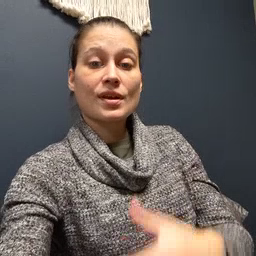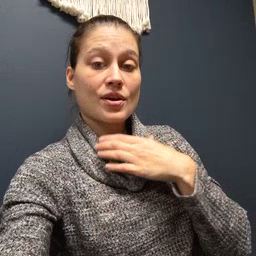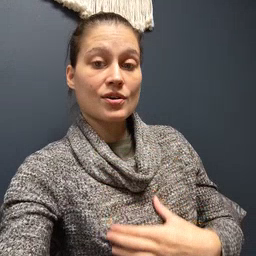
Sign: hungry